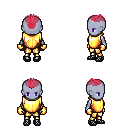
a pixel art fantasy rpg character, female body template, dark elf, purple skin, gold chest armor, gold greaves, ruby red short mohawk hairstyle, gold gloves, ghillies, four views (front, back, left, right), 2x2 character sprite sheet, small pixel art, hard edges, no anti-aliasing